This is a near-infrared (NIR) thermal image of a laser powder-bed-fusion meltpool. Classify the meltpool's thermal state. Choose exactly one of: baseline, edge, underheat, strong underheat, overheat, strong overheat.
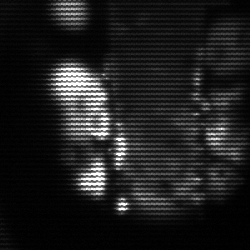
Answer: strong underheat